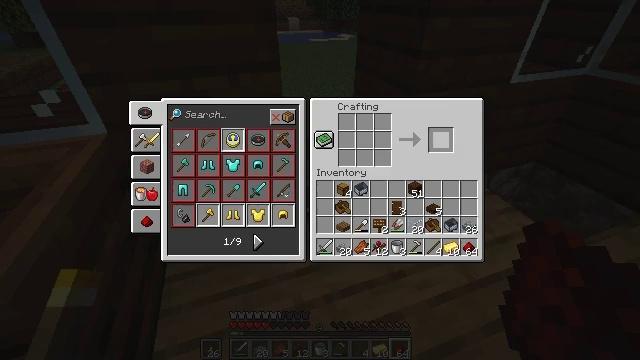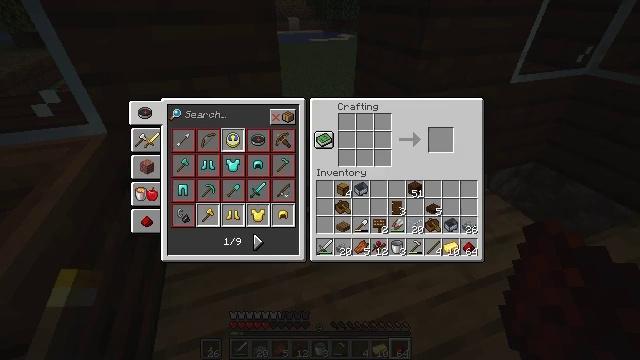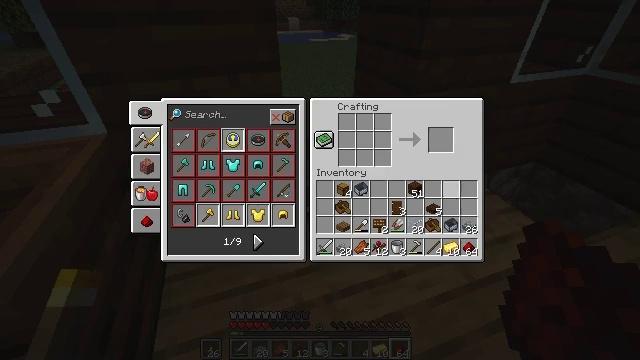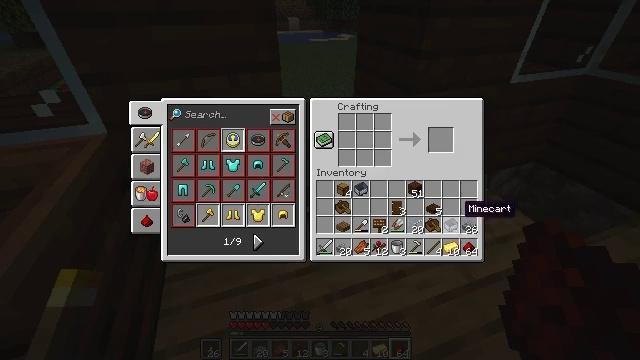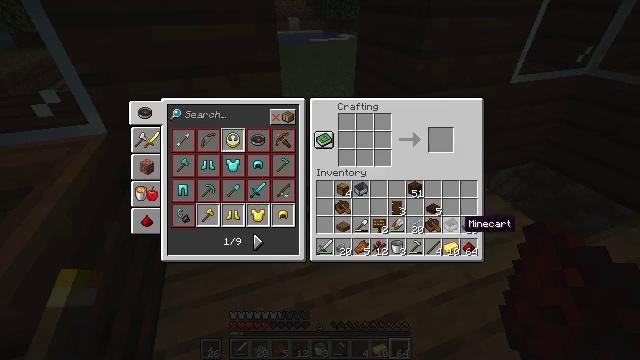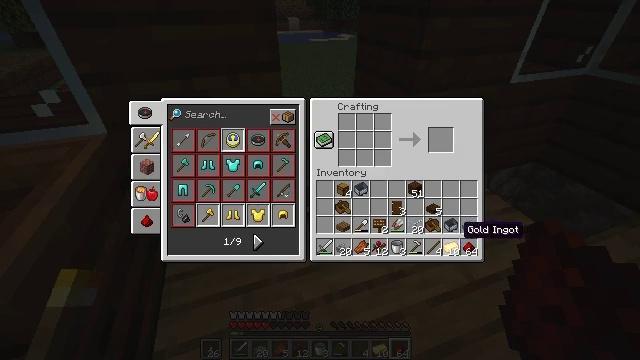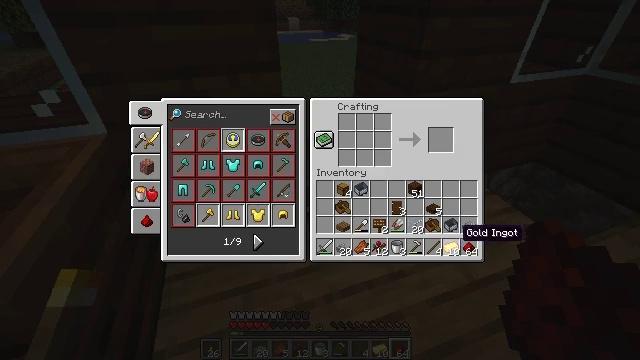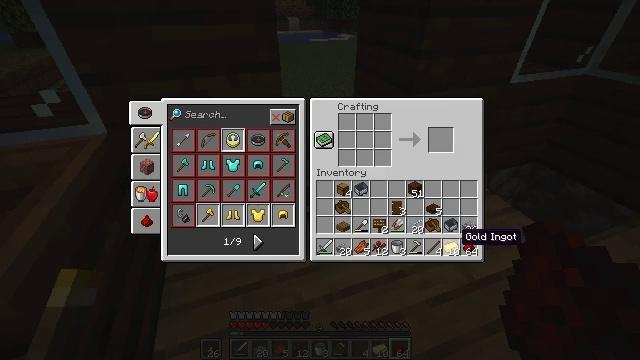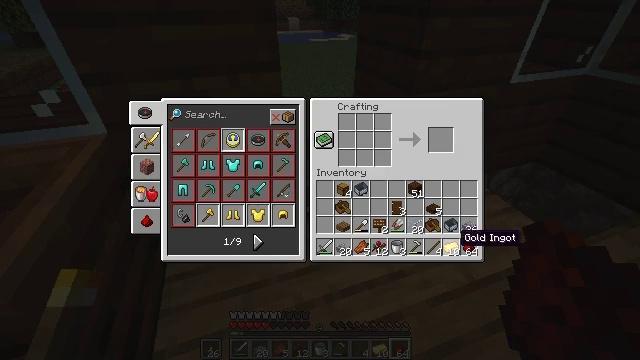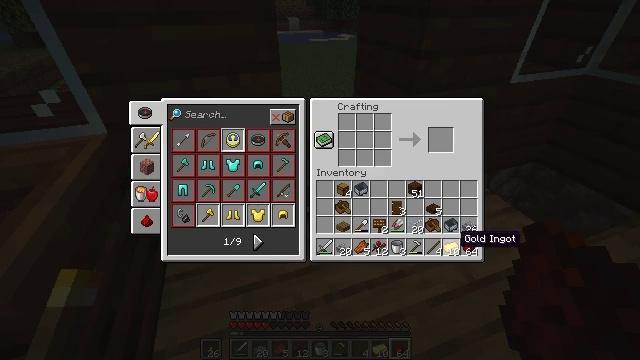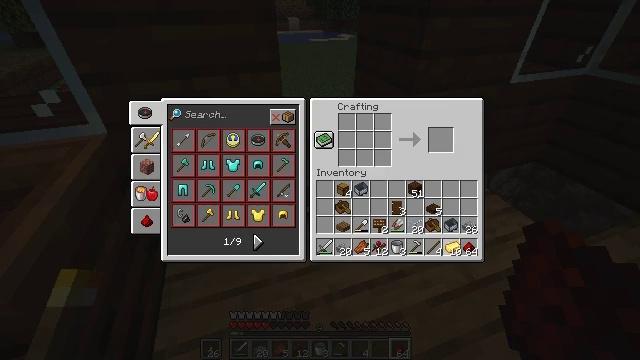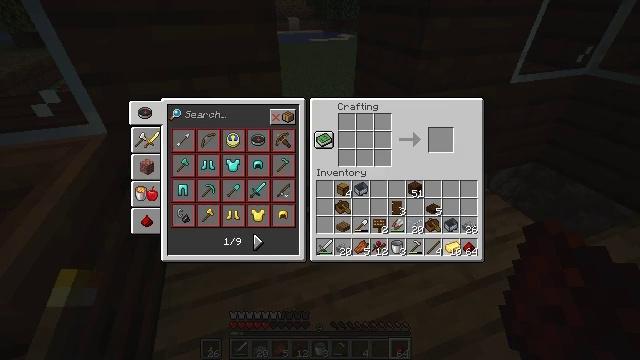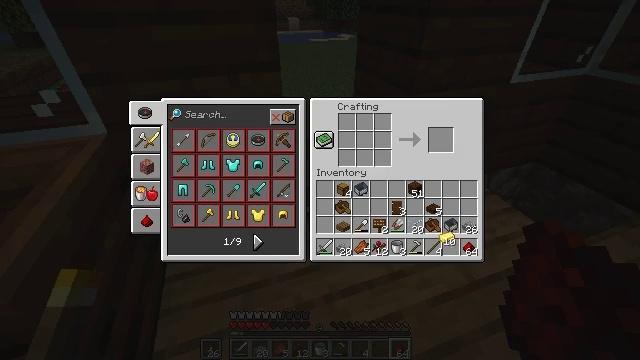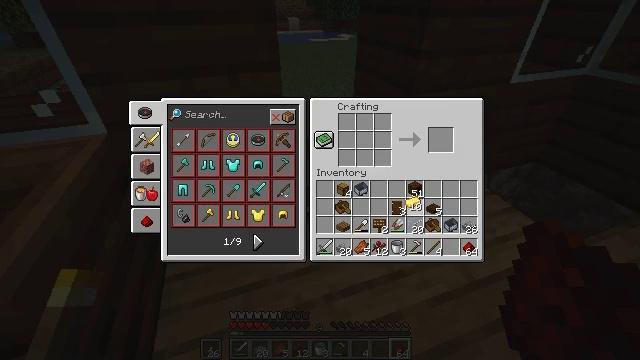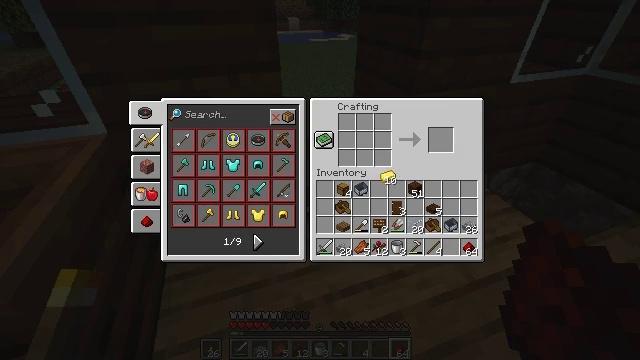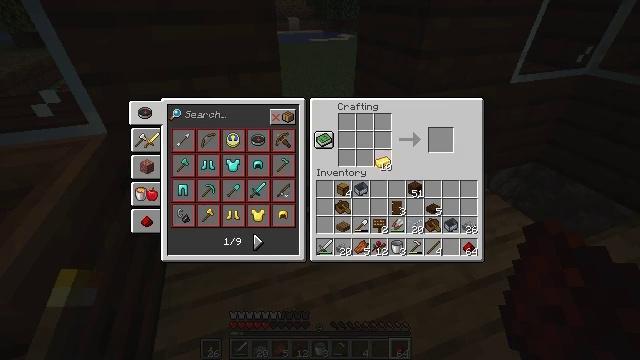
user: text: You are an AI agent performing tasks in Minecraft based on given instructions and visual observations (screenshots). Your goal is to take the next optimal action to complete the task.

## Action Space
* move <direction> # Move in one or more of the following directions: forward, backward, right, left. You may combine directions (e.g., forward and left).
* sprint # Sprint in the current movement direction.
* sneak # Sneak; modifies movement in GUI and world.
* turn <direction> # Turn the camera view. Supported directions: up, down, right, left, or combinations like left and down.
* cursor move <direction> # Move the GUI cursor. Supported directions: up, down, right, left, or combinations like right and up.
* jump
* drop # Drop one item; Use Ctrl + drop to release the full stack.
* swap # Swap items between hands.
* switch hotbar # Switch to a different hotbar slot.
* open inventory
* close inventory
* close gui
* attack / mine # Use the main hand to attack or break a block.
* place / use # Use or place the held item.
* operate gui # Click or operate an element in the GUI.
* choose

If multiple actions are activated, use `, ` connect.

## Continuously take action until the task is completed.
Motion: motion action
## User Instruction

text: Combine gold, sticks, and redstone in the crafting table to make a powered rail.
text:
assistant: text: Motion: sneak, cursor move down, open gui
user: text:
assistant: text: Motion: sneak, cursor move down
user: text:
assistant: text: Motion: sneak, cursor move down
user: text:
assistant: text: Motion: cursor move down
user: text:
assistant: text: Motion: no_op
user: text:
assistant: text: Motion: no_op
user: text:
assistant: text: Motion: no_op
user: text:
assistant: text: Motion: no_op
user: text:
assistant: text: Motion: no_op
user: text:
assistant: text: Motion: operate gui
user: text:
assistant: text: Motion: operate gui
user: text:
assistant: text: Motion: cursor move up
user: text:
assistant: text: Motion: cursor move left and up
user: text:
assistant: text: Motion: cursor move left and up
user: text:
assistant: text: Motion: cursor move up
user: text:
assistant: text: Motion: cursor move up
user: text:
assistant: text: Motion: cursor move up
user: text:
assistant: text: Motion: no_op
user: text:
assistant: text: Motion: no_op
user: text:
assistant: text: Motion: no_op
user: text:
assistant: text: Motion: no_op
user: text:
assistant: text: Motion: no_op
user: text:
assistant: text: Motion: no_op
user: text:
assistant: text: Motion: no_op
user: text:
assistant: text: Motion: no_op
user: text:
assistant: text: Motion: no_op
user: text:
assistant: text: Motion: no_op
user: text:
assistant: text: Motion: no_op
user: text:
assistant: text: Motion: no_op
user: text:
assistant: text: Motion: choose